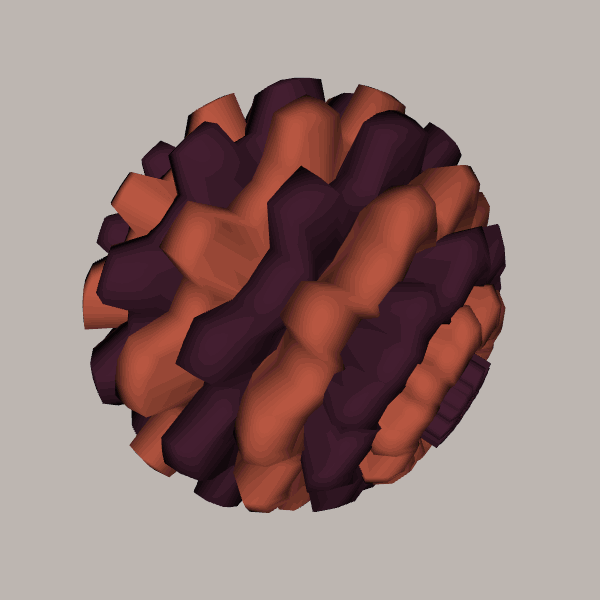
Background: light